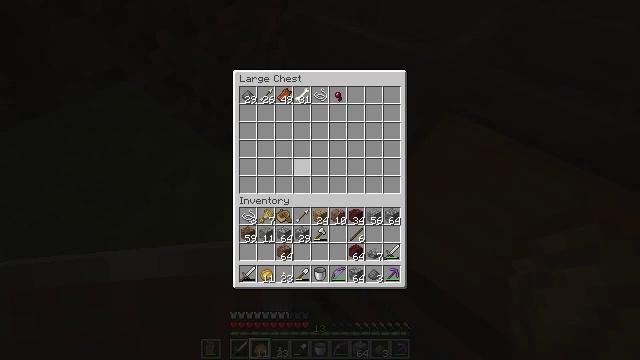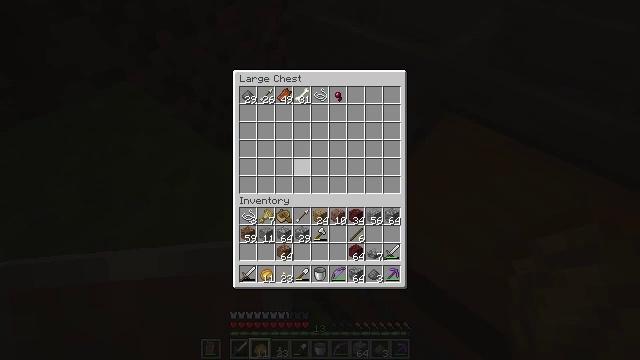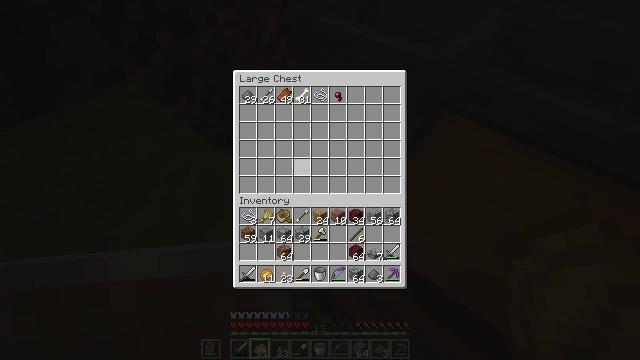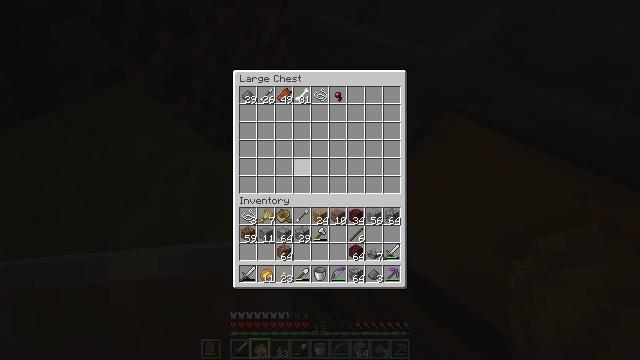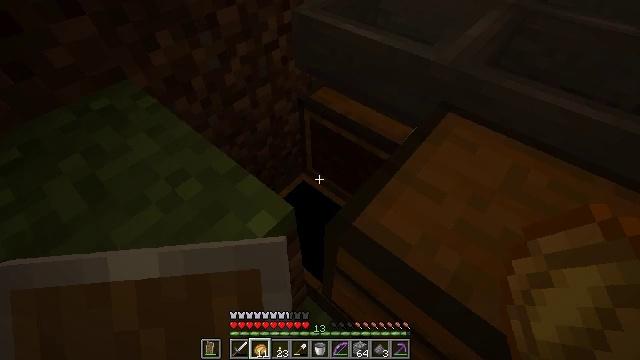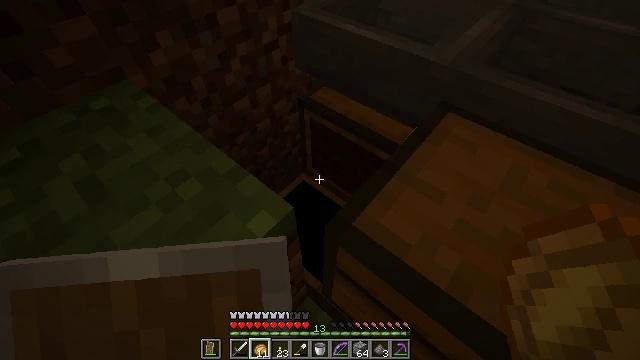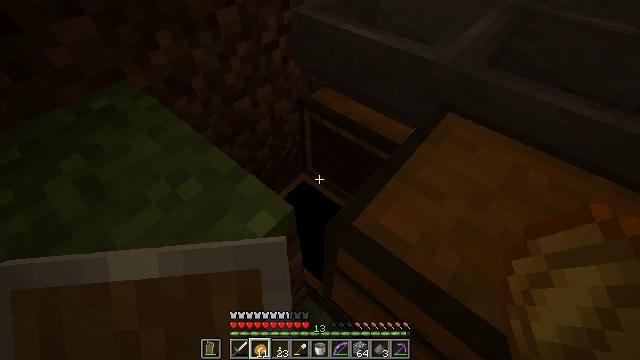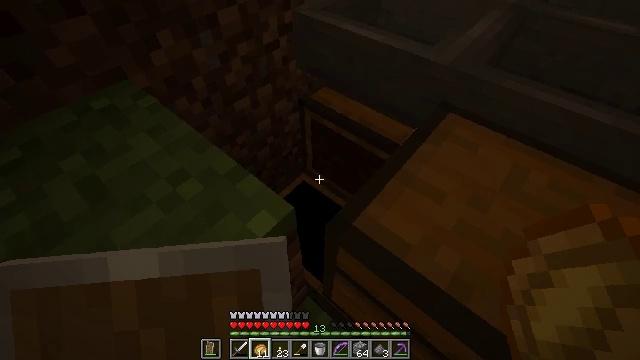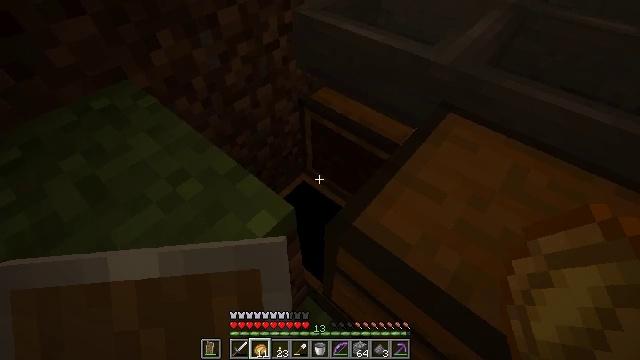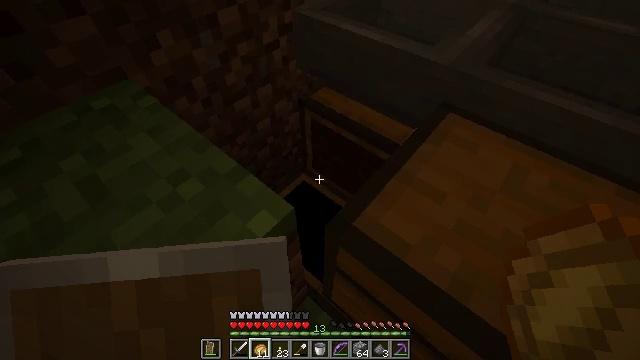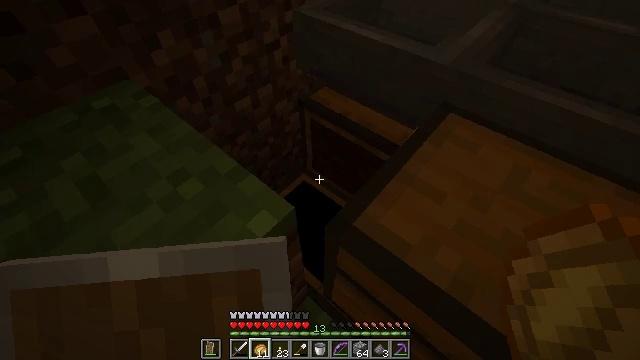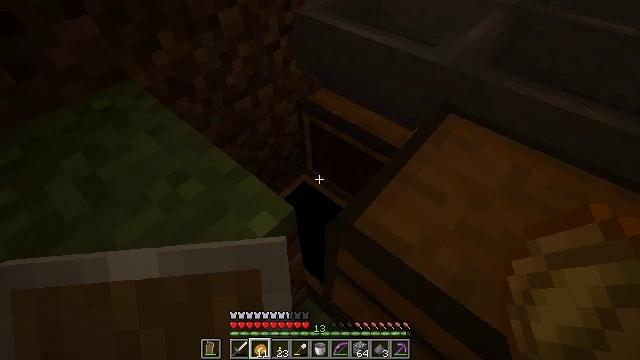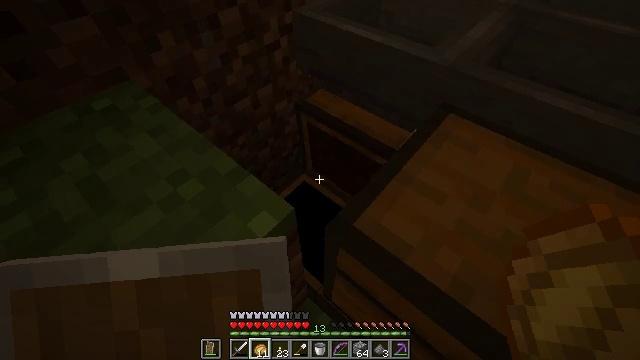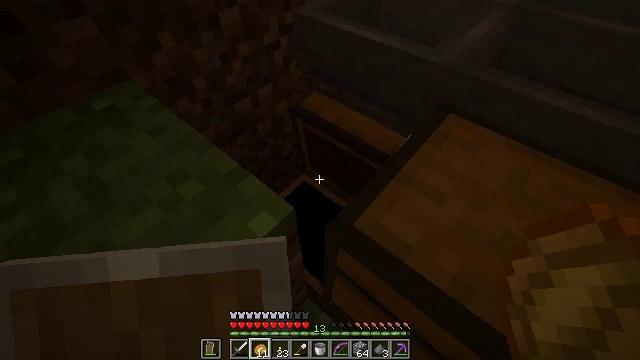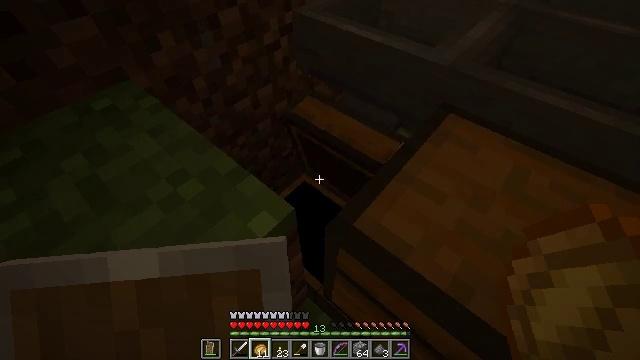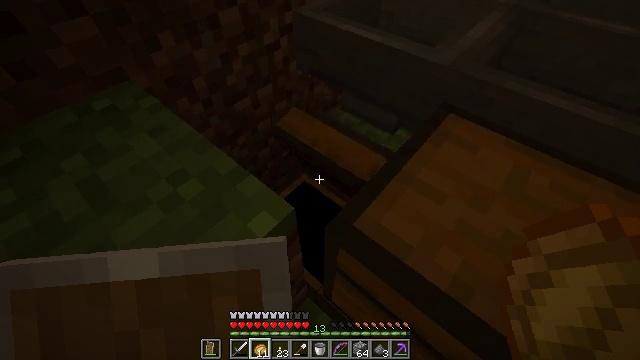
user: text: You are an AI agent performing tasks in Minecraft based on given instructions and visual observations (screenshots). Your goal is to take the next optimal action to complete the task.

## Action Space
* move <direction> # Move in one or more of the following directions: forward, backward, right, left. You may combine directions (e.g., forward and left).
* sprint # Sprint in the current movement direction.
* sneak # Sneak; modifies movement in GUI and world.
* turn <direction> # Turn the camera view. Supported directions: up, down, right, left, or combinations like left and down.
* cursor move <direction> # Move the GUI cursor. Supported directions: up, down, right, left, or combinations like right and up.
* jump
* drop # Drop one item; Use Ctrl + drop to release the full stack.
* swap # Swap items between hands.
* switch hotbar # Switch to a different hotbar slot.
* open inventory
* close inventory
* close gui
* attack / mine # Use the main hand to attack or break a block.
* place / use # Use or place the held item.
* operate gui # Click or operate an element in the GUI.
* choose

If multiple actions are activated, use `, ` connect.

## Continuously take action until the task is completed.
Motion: motion action
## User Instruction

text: Make a bow at the crafting table.
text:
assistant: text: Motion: no_op
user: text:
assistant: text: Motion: no_op
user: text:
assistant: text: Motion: no_op
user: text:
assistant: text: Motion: open inventory
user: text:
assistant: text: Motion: open inventory
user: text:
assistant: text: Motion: open inventory
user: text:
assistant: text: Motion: no_op
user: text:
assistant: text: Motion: no_op
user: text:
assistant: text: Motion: no_op
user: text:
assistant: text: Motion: no_op
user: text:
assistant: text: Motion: no_op
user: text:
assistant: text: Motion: no_op
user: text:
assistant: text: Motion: no_op
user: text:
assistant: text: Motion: no_op
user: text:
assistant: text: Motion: no_op
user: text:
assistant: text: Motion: use / place
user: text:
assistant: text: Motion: use / place
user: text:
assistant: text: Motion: use / place
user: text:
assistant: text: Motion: no_op
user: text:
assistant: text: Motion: no_op
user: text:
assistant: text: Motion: no_op
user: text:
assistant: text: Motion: no_op
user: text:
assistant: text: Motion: no_op
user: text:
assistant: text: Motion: no_op
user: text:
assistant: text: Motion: no_op
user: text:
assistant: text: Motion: no_op
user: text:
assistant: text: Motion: turn up
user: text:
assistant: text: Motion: turn up
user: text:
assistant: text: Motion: sneak, turn up
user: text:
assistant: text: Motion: sneak, turn up